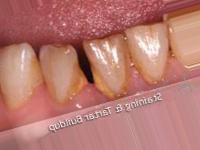
Condition: Tooth Discoloration